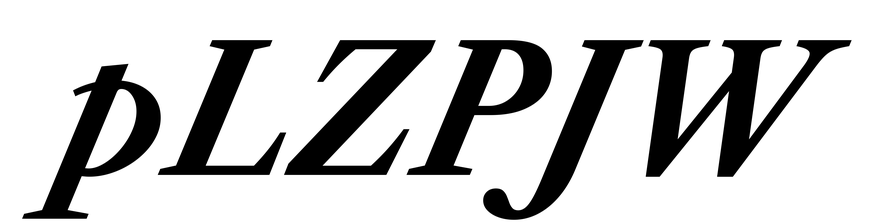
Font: LibreCaslonText-Italic_Bold_Italic